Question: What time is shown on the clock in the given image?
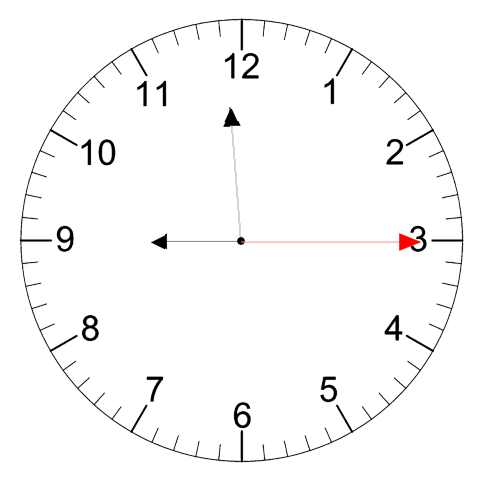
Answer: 08:59:15